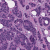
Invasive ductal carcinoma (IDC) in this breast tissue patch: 1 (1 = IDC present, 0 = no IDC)